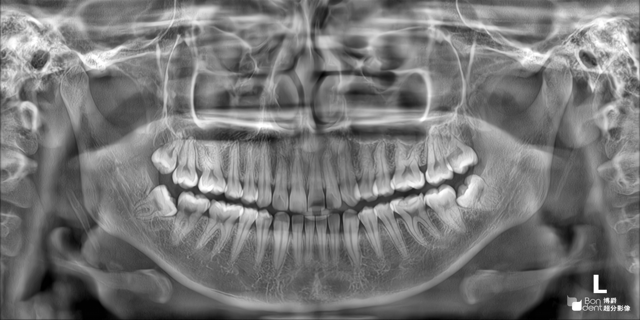
adult